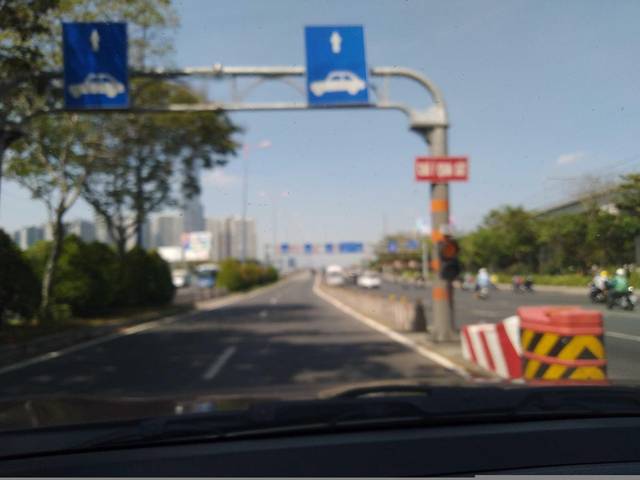
Region: Vietnam
Coordinates: 10.8, 106.733